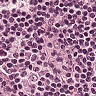
Metastatic tissue present: no